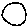
Label: circle